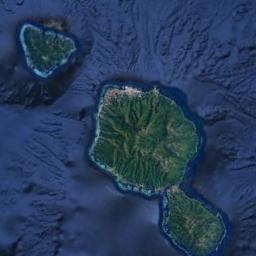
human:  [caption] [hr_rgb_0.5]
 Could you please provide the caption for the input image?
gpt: There are large and small irregular green islands on the blue sea  There are mountains with green vegetation on the island .

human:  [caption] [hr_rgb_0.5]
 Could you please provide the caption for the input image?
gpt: There are many trees on the island .

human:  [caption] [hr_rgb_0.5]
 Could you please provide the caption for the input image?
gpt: The two islands are surrounded by light blue waters and some ups and downs are on the ocean floor .

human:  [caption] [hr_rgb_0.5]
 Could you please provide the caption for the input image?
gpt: The islands in the picture are of different sizes .

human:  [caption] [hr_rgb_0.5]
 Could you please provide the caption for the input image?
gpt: There are two green islands on a blue sea .